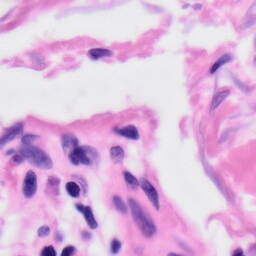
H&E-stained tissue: Skin